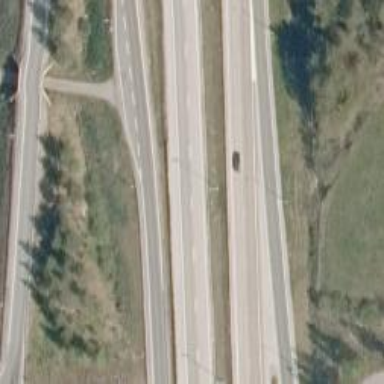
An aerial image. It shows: Asphalt motorway.